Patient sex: F
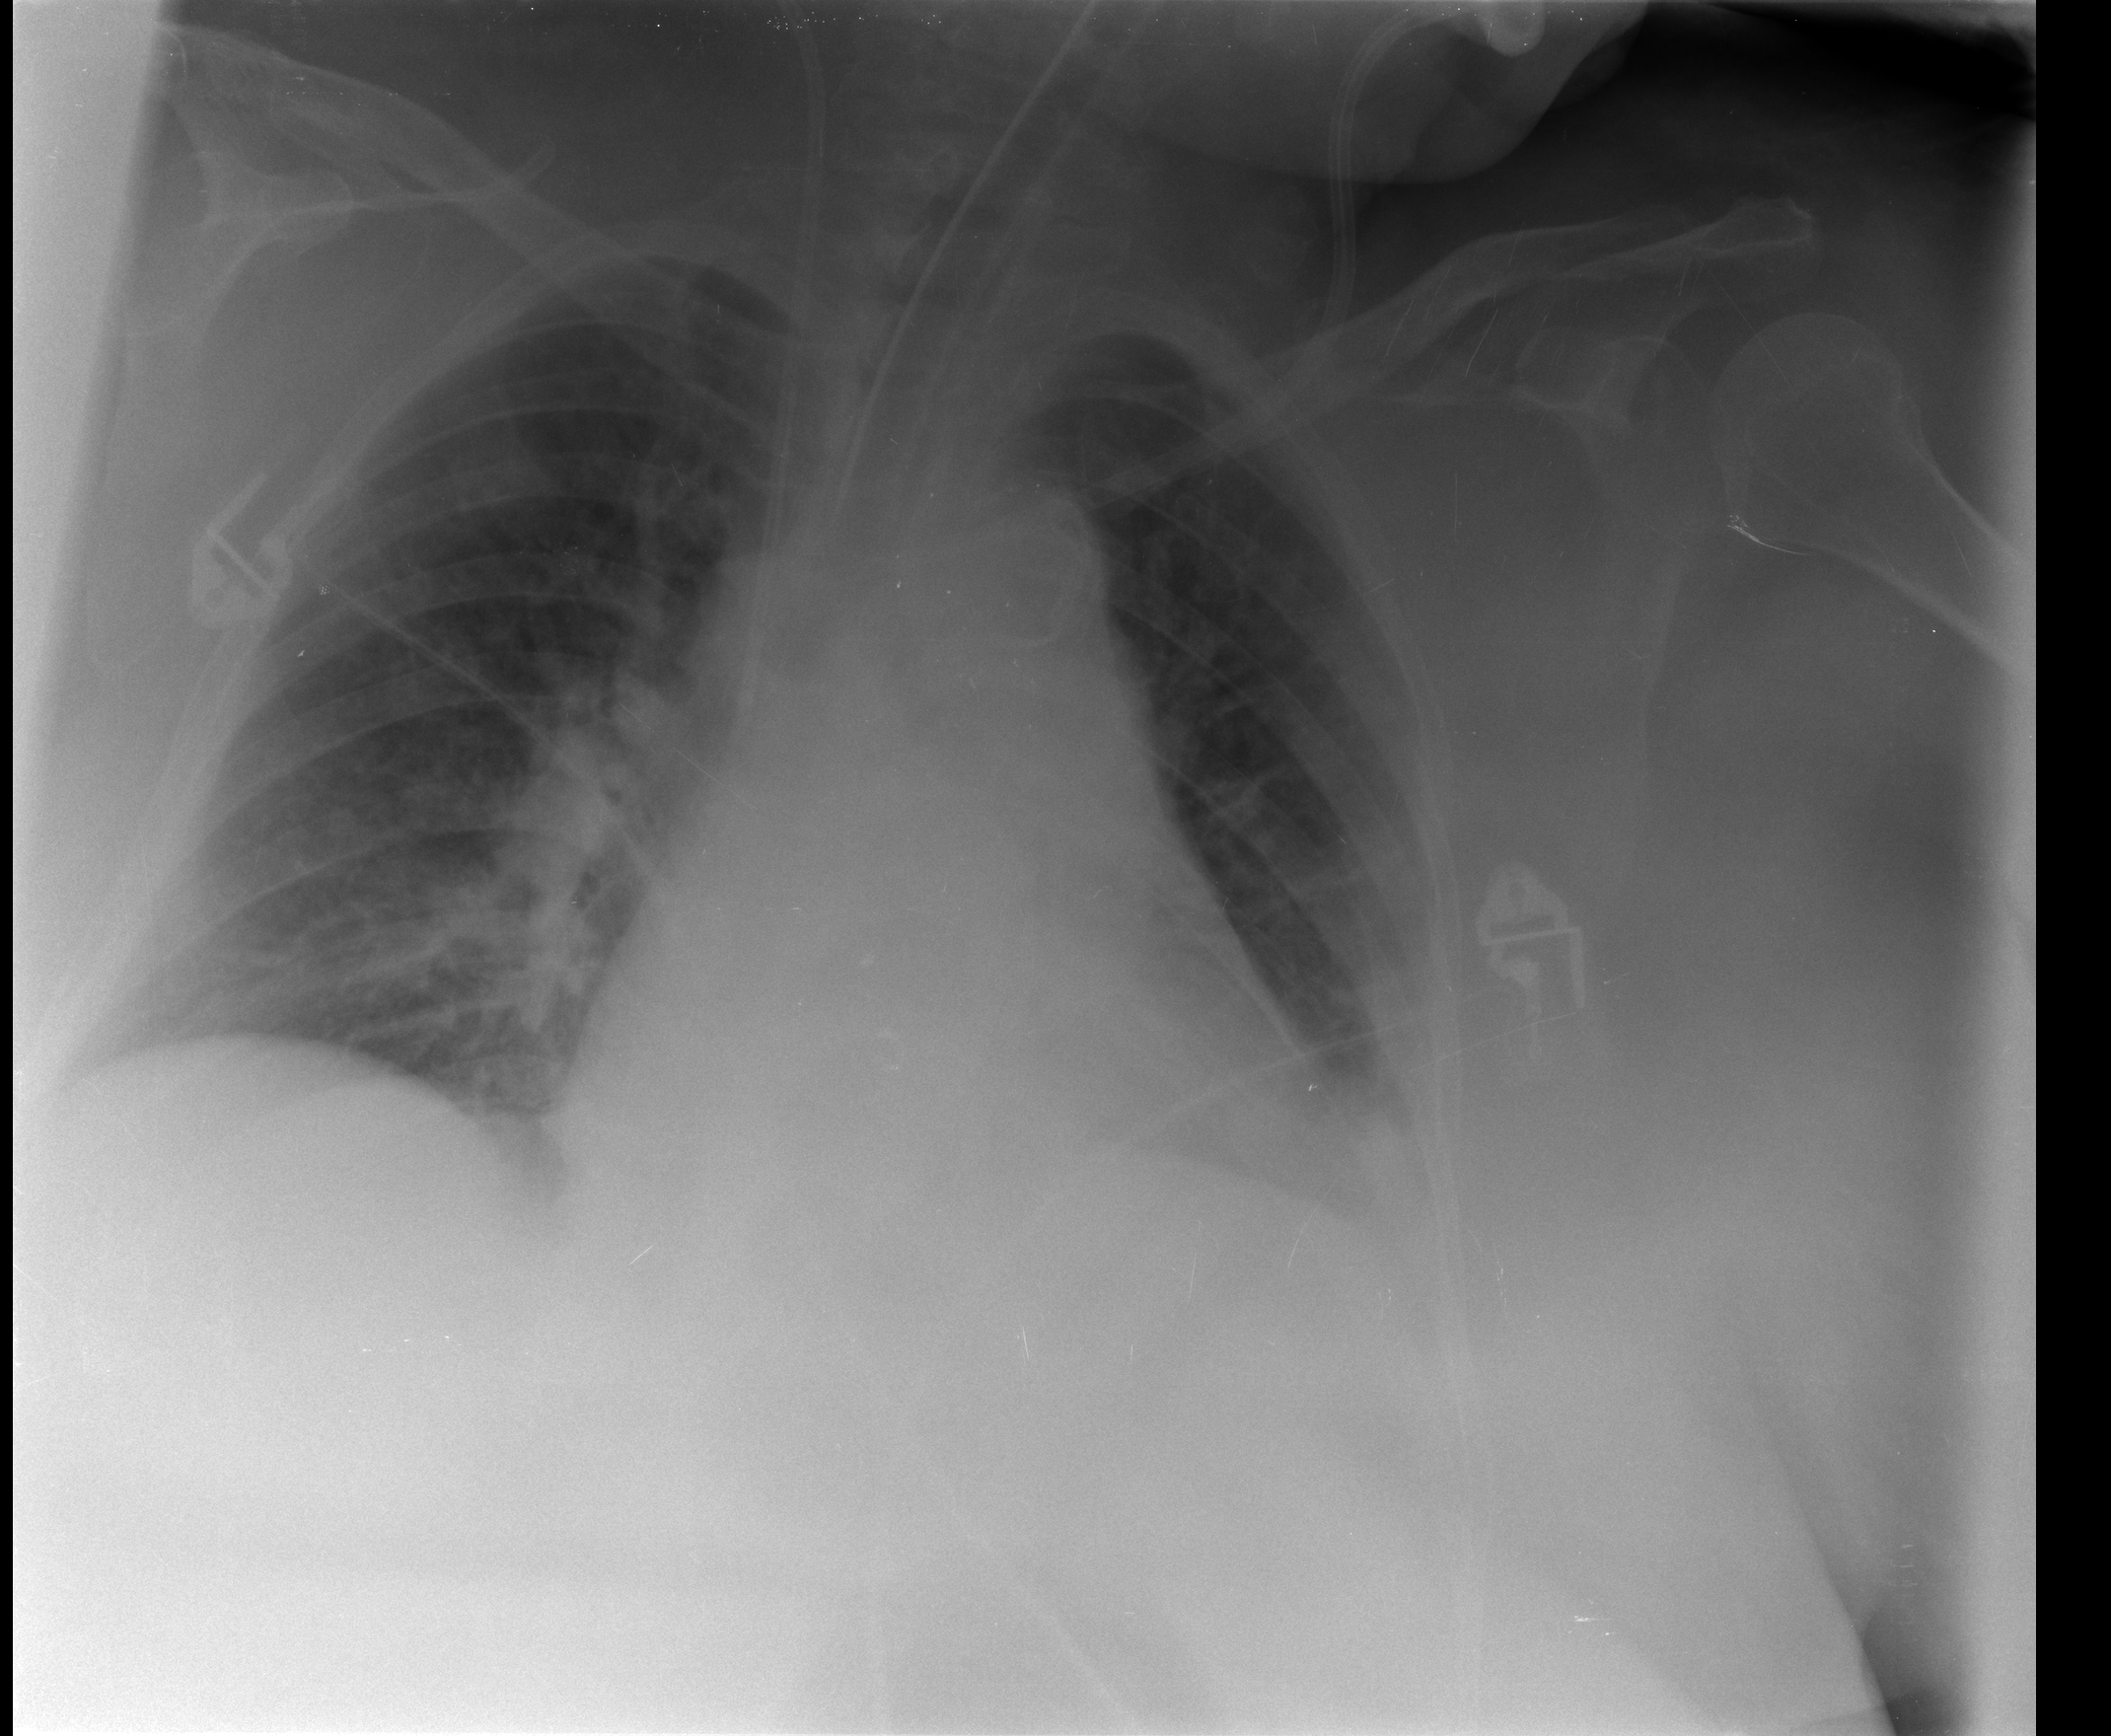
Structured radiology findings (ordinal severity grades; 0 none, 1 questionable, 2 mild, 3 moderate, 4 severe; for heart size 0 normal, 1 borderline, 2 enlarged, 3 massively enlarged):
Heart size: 2
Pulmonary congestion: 1
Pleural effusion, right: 0
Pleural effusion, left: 1
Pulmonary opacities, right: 0
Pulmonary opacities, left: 0
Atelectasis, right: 2
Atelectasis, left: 2